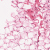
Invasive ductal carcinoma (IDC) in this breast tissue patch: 0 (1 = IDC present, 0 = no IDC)